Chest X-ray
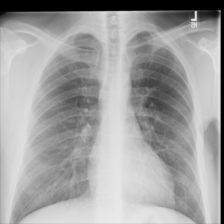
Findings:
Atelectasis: negative
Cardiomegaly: negative
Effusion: negative
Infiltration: negative
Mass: negative
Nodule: negative
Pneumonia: negative
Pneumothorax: negative
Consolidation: negative
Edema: negative
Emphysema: negative
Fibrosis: negative
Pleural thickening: negative
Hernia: negative